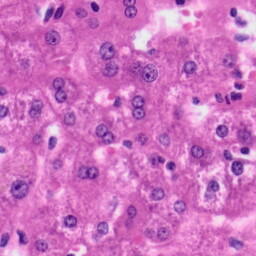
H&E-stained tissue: Liver